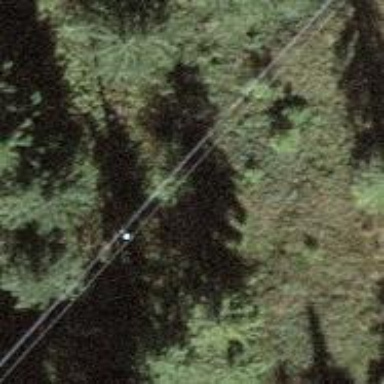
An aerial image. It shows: Power pole.